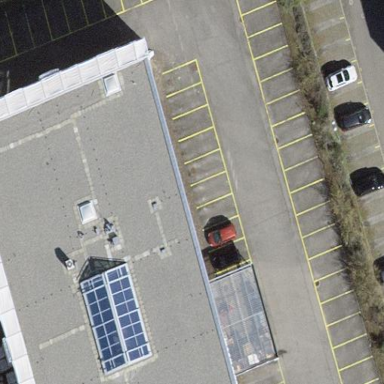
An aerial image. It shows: Parking lane with asphalt surface.